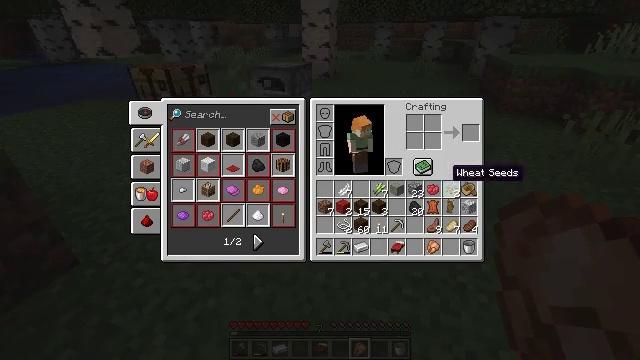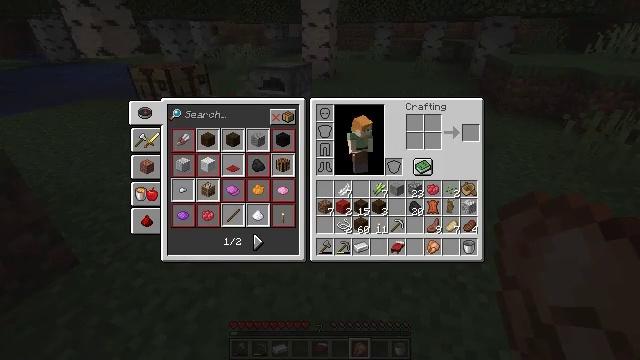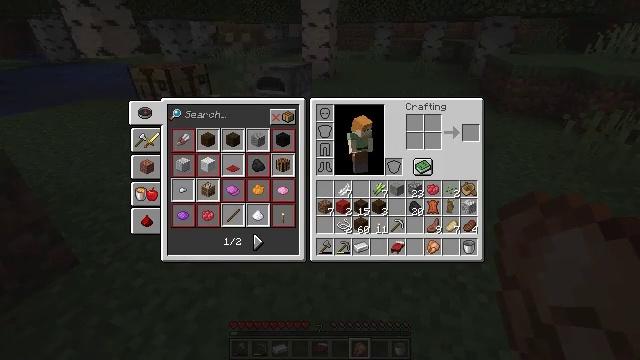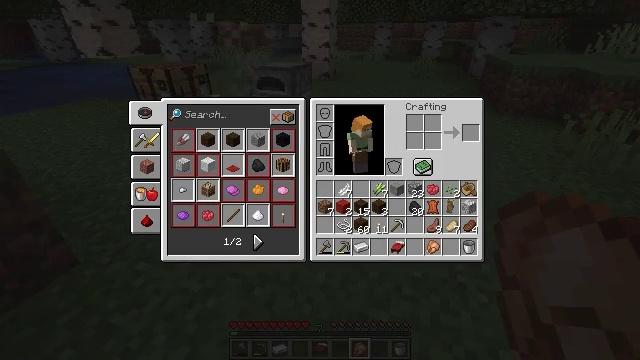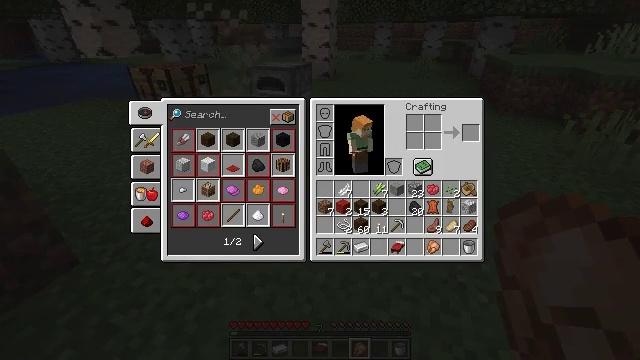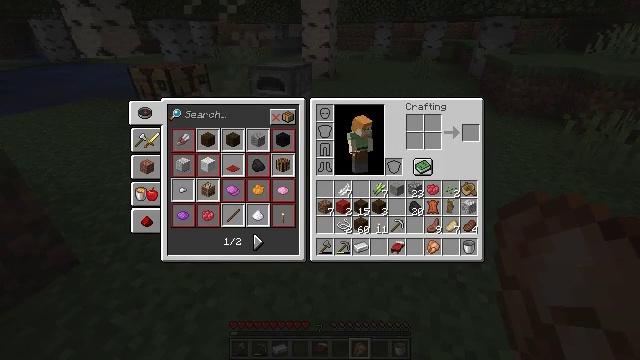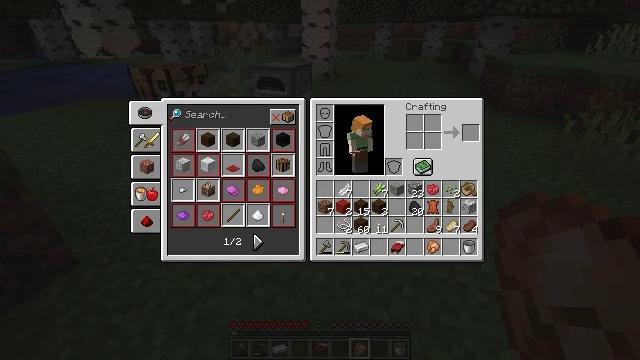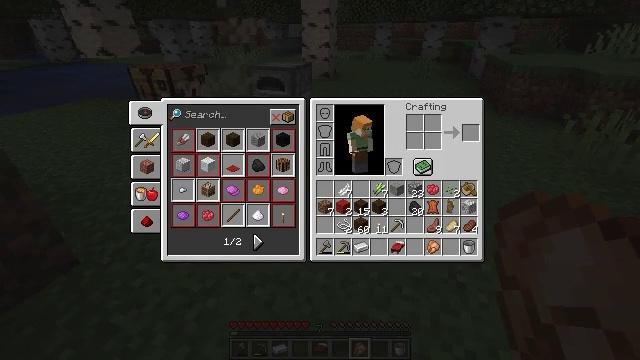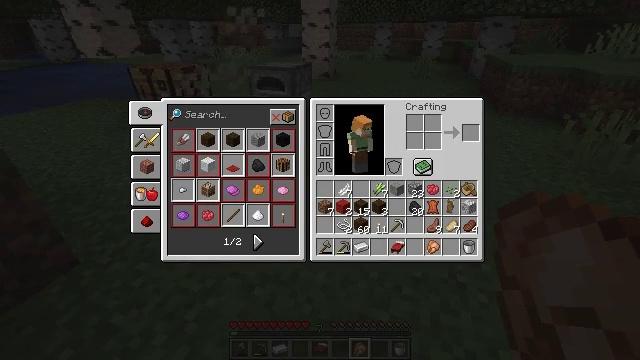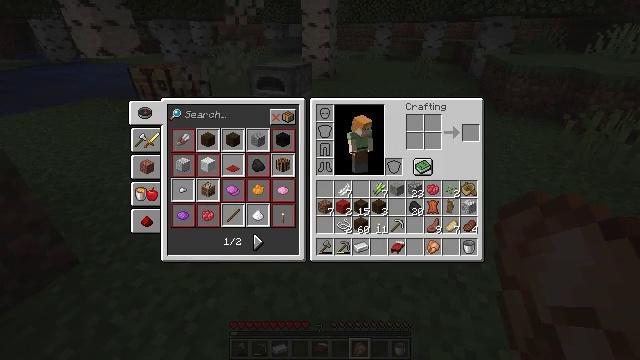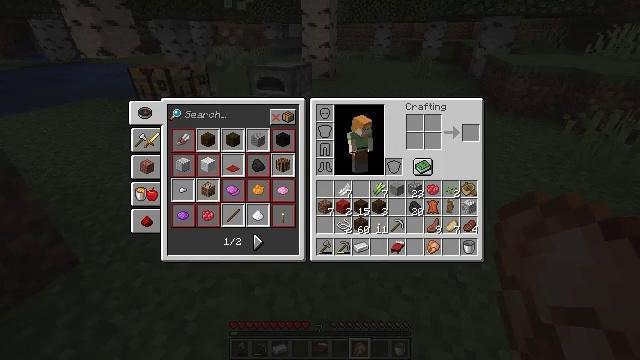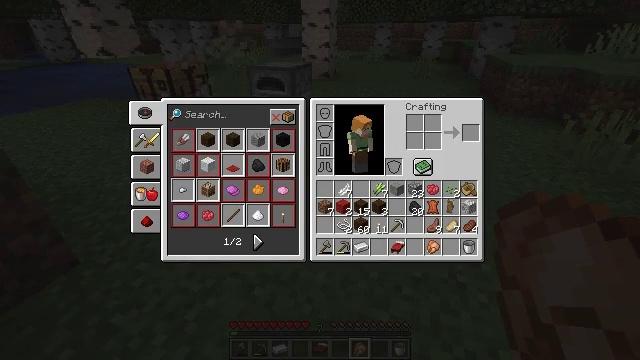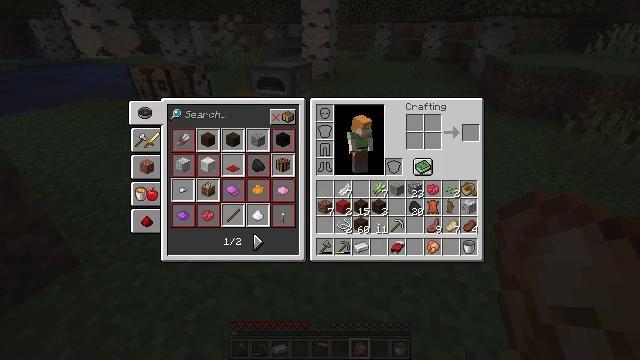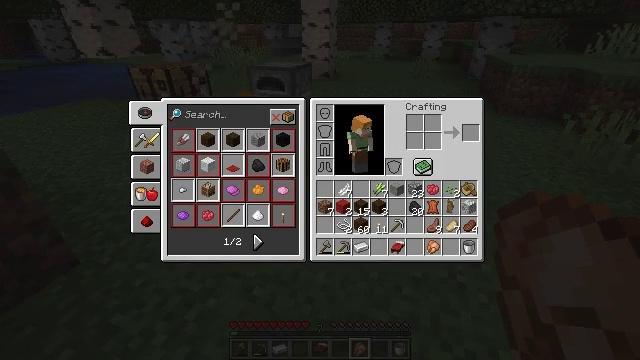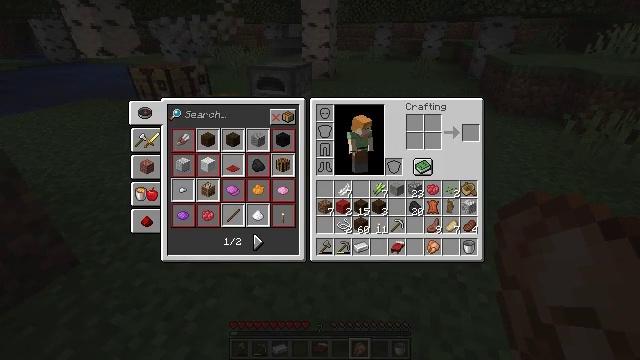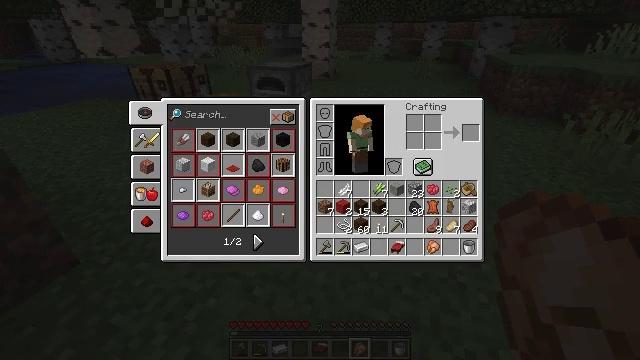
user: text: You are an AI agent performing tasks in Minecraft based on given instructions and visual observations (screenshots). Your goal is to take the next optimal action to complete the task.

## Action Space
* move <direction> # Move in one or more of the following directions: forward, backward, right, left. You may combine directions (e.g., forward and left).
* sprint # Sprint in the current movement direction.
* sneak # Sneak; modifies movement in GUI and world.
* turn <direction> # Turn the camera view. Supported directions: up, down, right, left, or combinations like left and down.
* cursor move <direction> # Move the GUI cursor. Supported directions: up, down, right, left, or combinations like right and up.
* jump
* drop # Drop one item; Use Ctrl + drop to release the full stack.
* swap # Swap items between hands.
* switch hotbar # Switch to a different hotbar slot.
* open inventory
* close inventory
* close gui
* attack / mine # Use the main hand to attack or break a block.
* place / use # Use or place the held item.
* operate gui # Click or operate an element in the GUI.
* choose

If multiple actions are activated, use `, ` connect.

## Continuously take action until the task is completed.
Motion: motion action
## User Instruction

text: Disassemble the campfire for reuse.
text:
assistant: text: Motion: cursor move right
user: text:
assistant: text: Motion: no_op
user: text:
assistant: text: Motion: no_op
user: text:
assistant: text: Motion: no_op
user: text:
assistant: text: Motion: no_op
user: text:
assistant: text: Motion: no_op
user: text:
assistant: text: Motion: no_op
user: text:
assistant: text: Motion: no_op
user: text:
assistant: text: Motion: no_op
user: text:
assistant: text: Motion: no_op
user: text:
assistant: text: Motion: no_op
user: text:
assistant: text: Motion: no_op
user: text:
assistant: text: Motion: no_op
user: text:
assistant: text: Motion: no_op
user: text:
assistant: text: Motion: no_op
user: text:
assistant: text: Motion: no_op
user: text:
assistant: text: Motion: no_op
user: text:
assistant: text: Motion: no_op
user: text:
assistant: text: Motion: no_op
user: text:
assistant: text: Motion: no_op
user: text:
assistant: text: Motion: no_op
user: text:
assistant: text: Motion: no_op
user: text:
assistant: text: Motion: no_op
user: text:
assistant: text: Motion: no_op
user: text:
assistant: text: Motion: no_op
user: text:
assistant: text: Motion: no_op
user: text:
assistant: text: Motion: no_op
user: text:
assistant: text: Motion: no_op
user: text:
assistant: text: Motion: no_op
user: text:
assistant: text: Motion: no_op